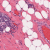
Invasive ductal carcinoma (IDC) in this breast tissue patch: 0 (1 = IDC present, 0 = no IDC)